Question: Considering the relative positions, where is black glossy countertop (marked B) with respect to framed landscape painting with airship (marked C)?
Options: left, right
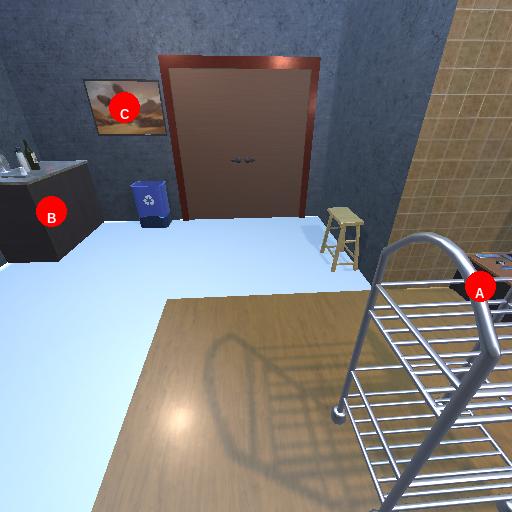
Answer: left